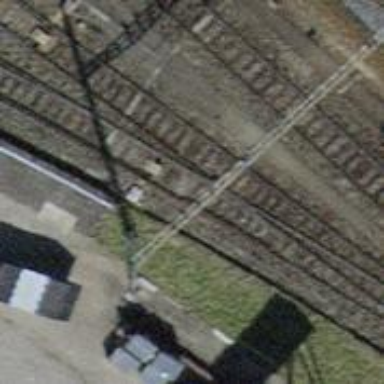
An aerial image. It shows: Yard with single rail track. The railway track is electrified with contact line for service purposes.